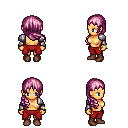
a pixel art fantasy rpg character, female body template, human, tanned skin, steel arm armor, red pants, pink right-swept hairstyle, bracelets, brown shoes, four views (front, back, left, right), 2x2 character sprite sheet, small pixel art, hard edges, no anti-aliasing